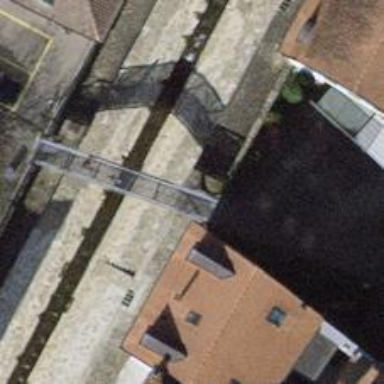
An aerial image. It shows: Footway tunnel.